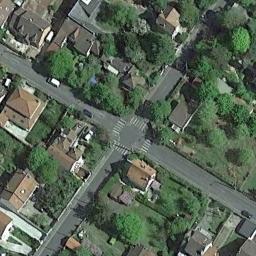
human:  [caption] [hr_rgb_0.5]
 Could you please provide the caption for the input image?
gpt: There are several moving vehicles on the road at the intersection, With many buildings and some trees around the intersection .

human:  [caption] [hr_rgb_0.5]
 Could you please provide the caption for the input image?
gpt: There are cars at the intersection in all directions .

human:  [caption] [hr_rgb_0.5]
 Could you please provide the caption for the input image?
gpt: There are many buildings of different shapes and sizes beside the intersection .

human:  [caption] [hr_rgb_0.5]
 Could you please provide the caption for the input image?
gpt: There are many green trees and brown buildings around the intersection .

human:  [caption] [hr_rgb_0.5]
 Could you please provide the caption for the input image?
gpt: An intersection with sparse traffic located in a residential area with lots of trees .